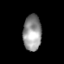
Tissue: lung
Cell type: Epithelial cells
Senescence score: 0.07486
Nuclear area (px): 644
Mean DAPI intensity: 149.126